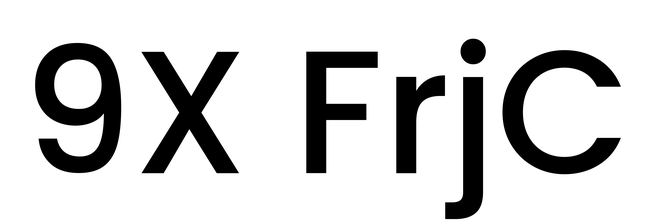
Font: Poppins-Medium